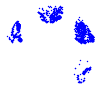
Particle: pion